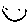
Label: smiley face